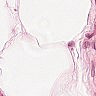
Metastatic tissue present: no